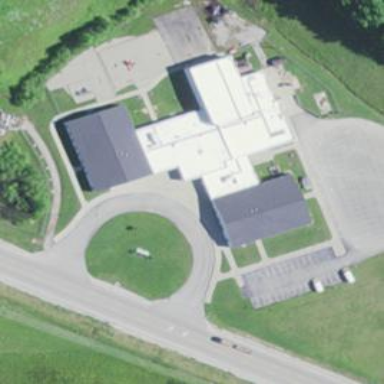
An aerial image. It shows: School.